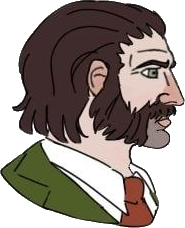
Label: 4_Yes_Chad